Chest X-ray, AP view. Patient: 25 years old, sex F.
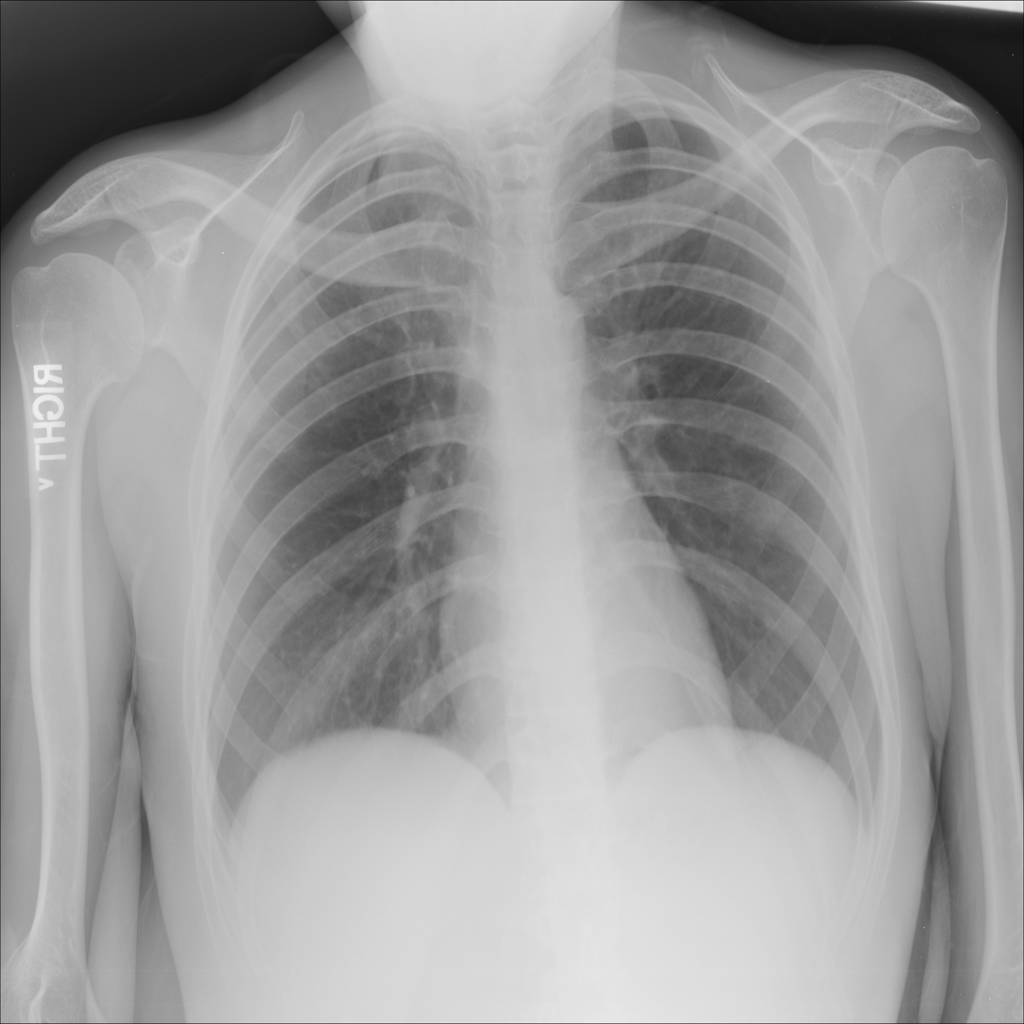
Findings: No Finding